Question: I've been using matplotlib-venn to generate a venn diagram of 3 sets. Shown below.
I wanted to ask how can find the values of the intersects of these sets. For example, what are the 384 values that intersect set A and set B? What are the 144 values that intersect set A, set B, and set C? and so worth.
Thank you.
Rodrigo

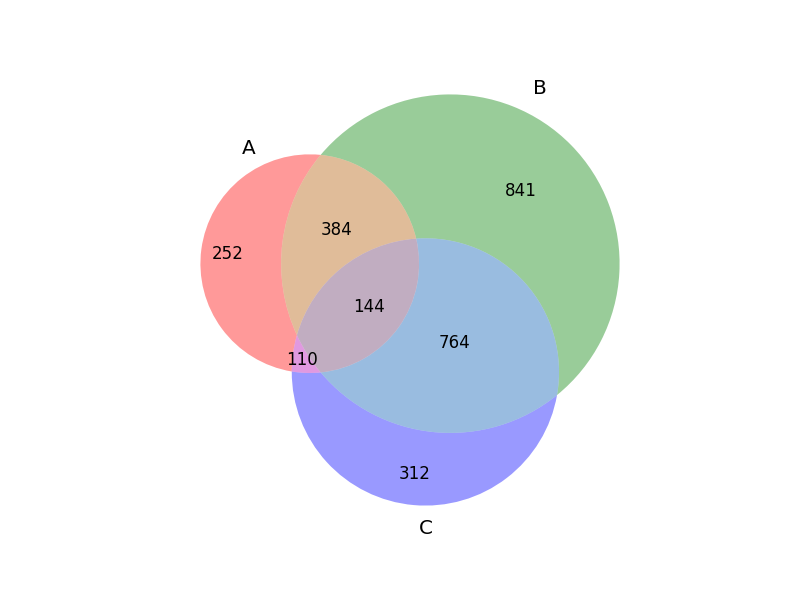
Answer: Assuming you are using builtin Python 'set' objects, it is very simple to obtain the intersection between two sets. See this example:
'''
>>> a = set(range(30))
>>> b = set(range(25,50))
>>> a.intersection(b)
set([25, 26, 27, 28, 29])
'''